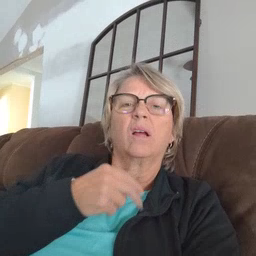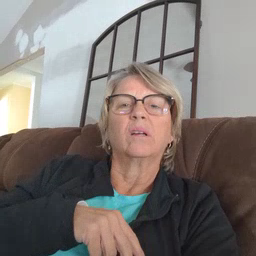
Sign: stuck